Aerial crown-view tile of a tropical tree (Barro Colorado Island, Panama), acquired 20250512:
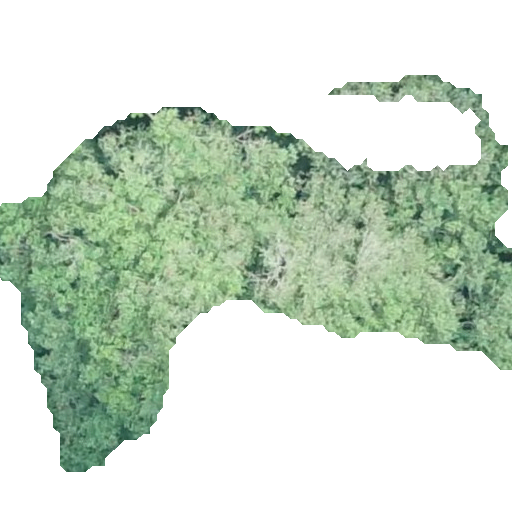
Species: Apeiba membranacea
GBIF accepted scientific name: Apeiba membranacea
Crown area: 167.57 m²